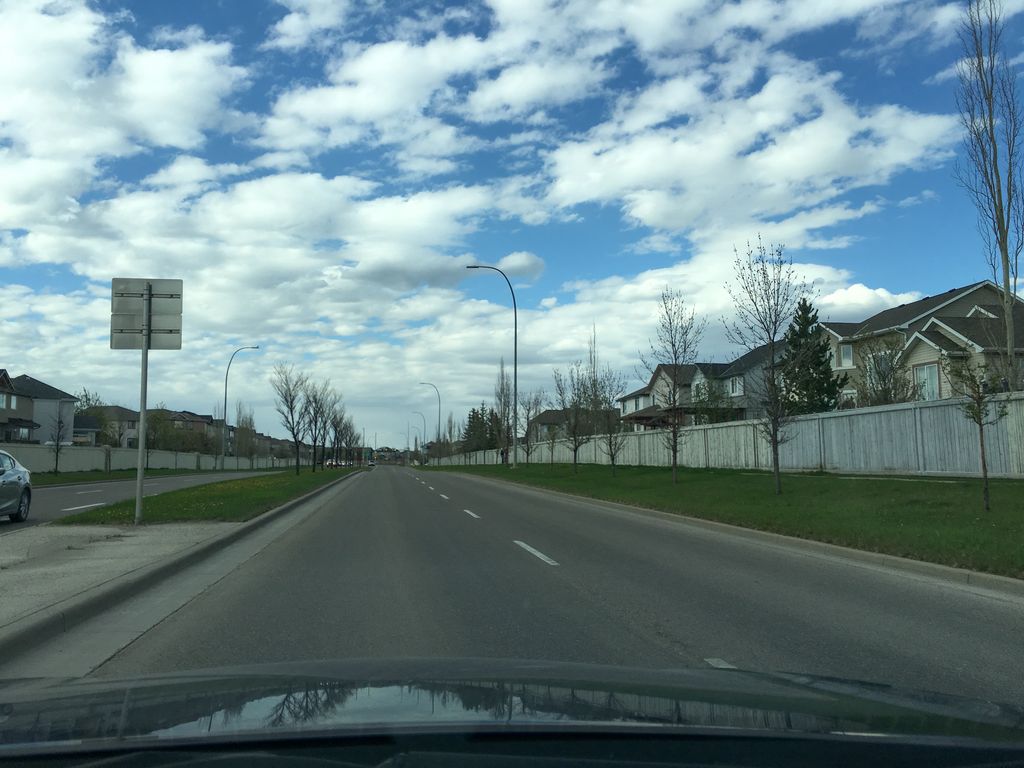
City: calgary